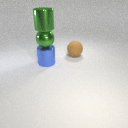
large brown rubber sphere behind large blue metal cylinder